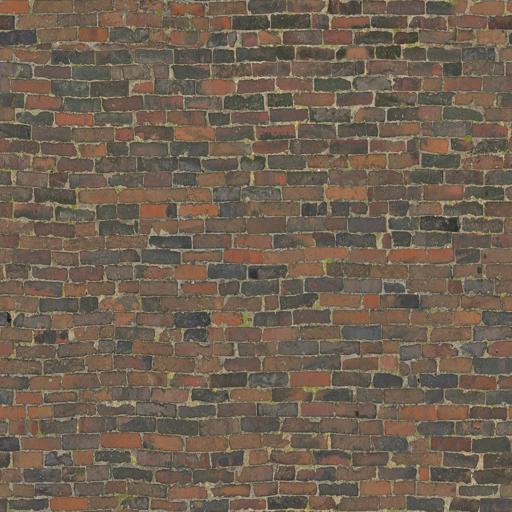
Tags: brown old orange pavement paving stones